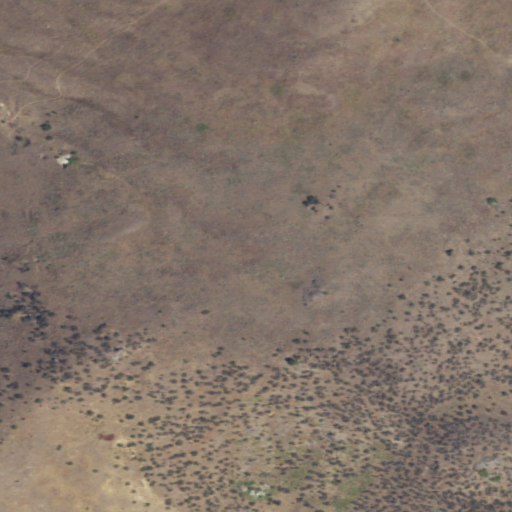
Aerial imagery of mountain in Washington named Hilo Hill containing grassland and shrub